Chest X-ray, PA view. Patient: 57 years old, sex M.
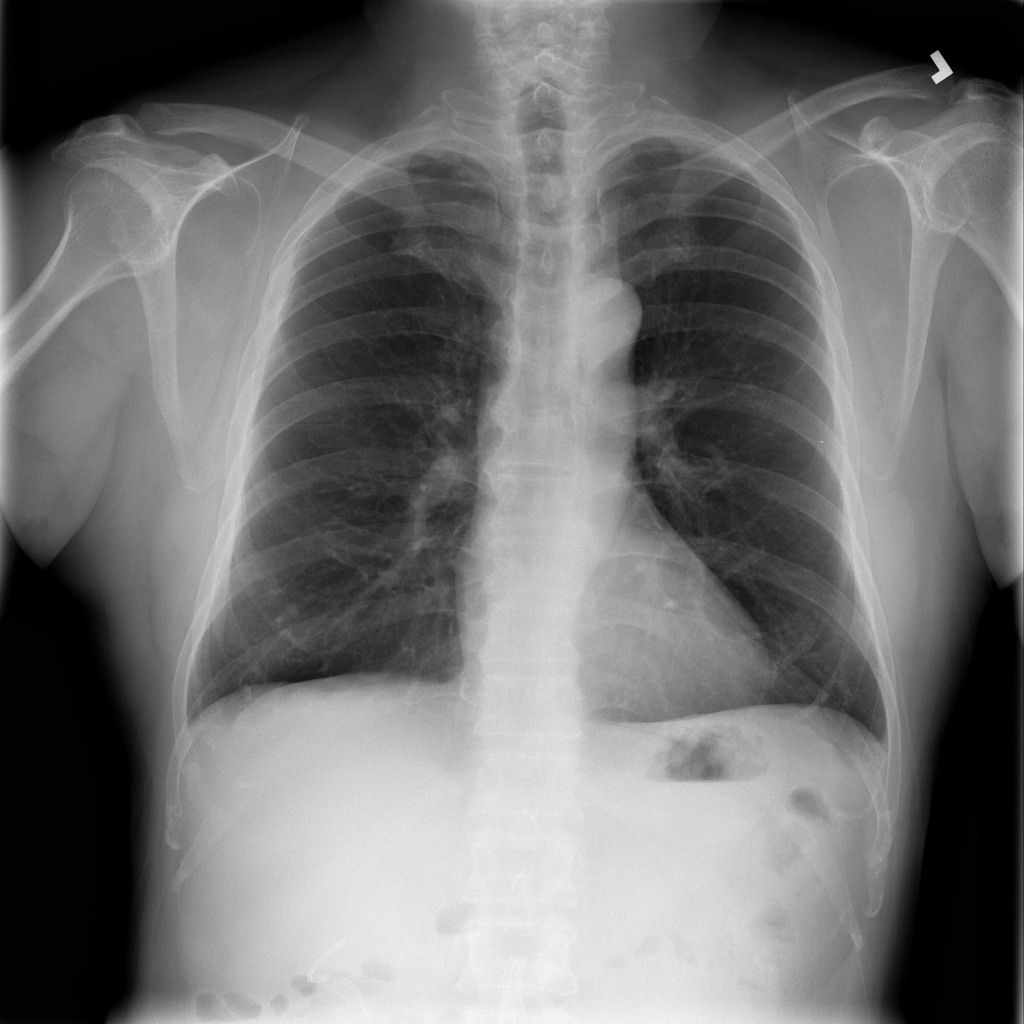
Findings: Effusion